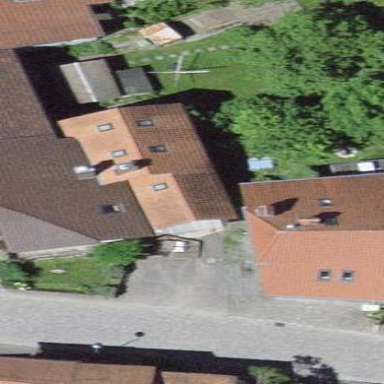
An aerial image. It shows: Residential building.